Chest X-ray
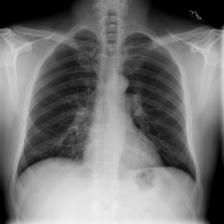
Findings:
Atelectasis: negative
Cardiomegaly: negative
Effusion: negative
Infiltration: negative
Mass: negative
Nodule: negative
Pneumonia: negative
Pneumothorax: negative
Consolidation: negative
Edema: negative
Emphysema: negative
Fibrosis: negative
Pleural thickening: negative
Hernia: negative